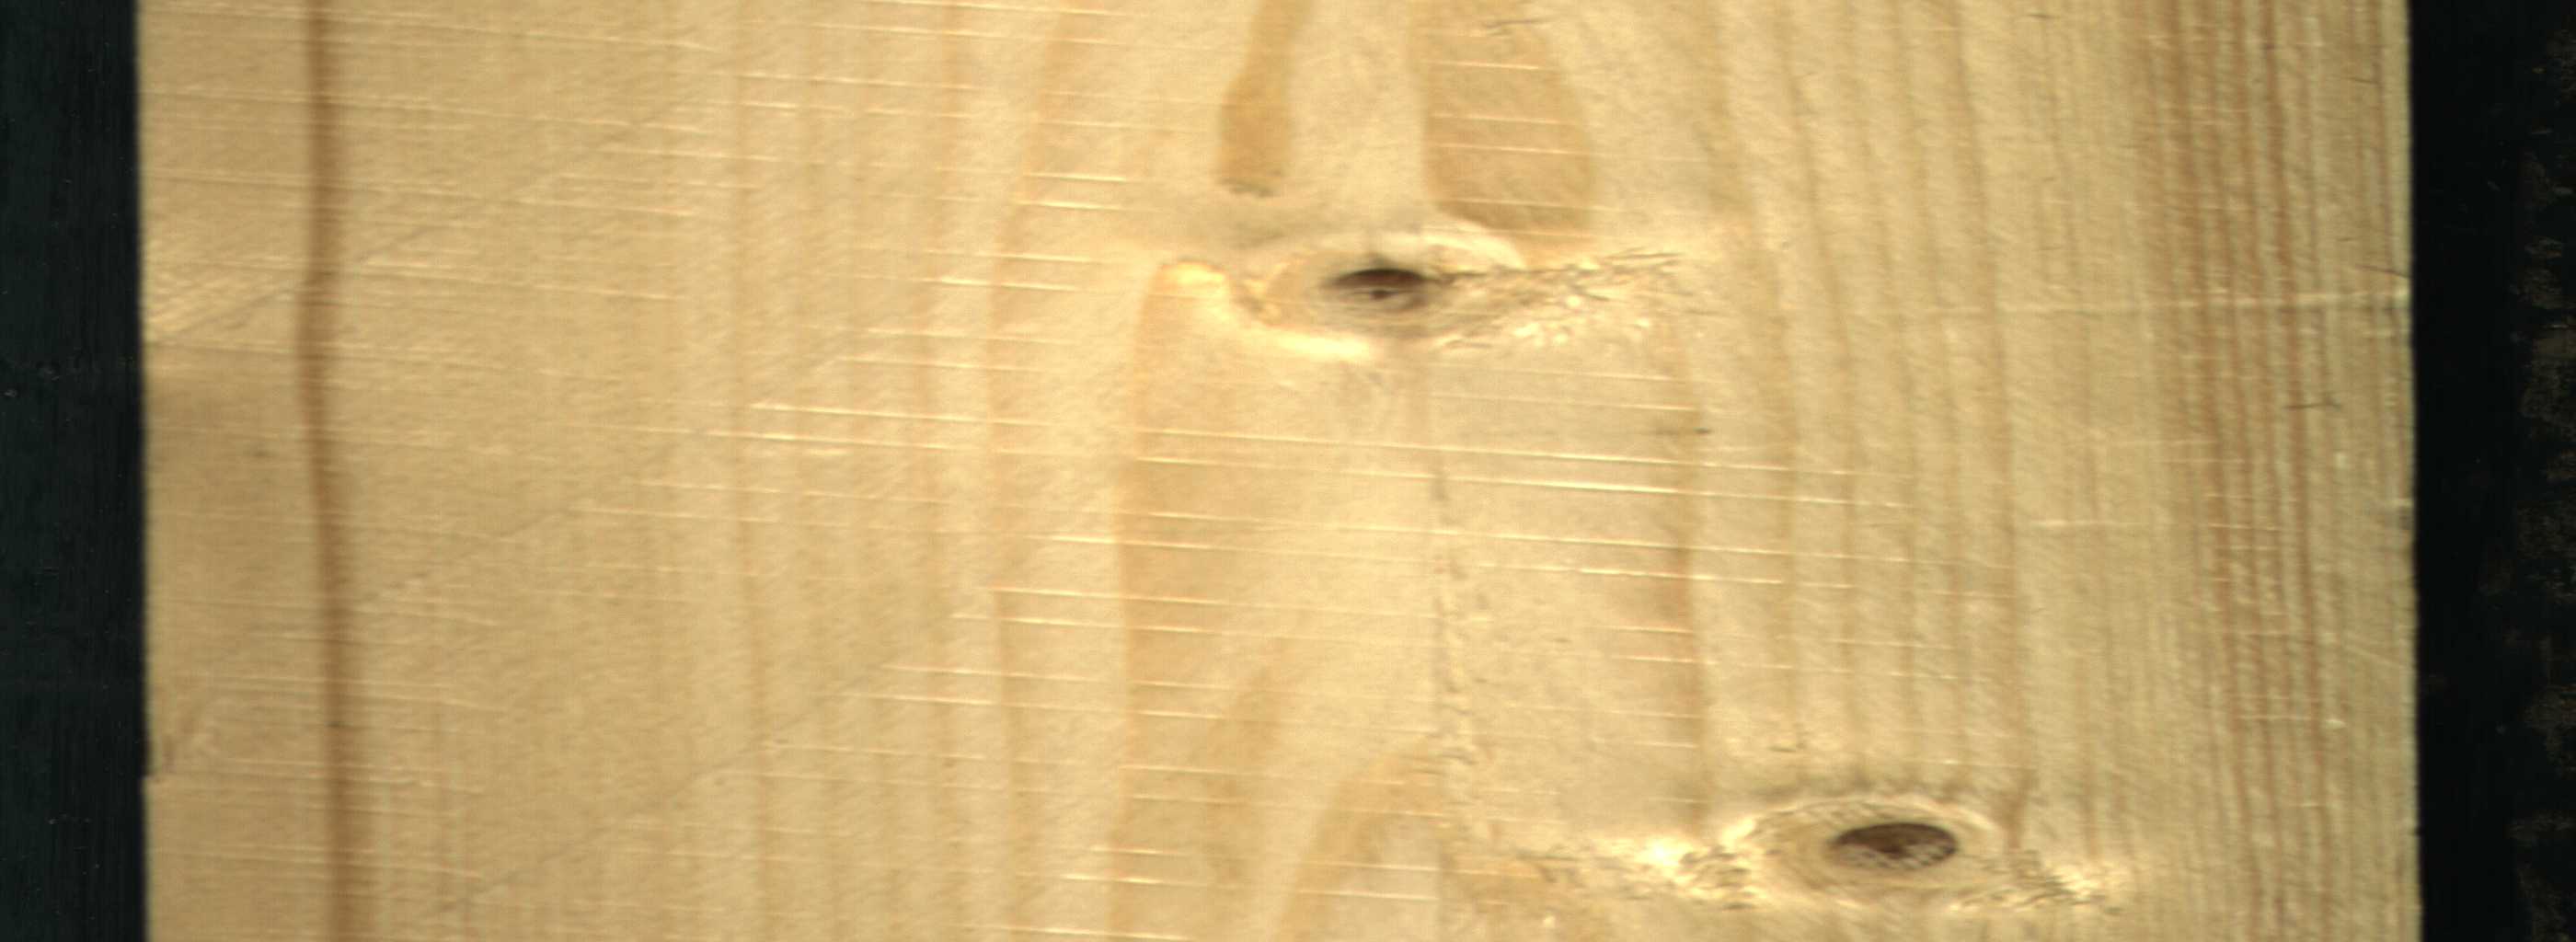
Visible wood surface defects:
Live_Knot
Live_Knot